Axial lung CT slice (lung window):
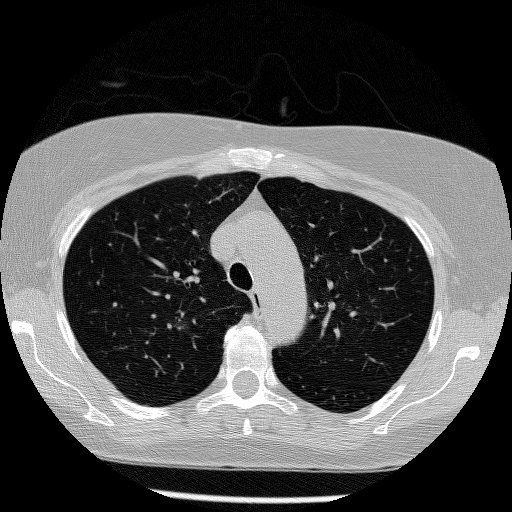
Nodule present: no